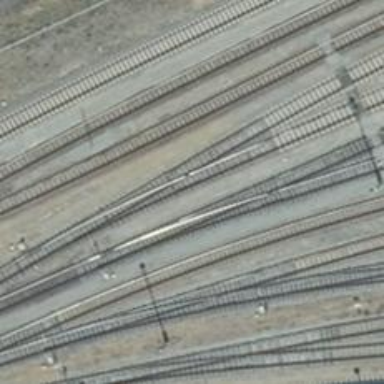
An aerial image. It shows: Railway yard used for servicing trains.